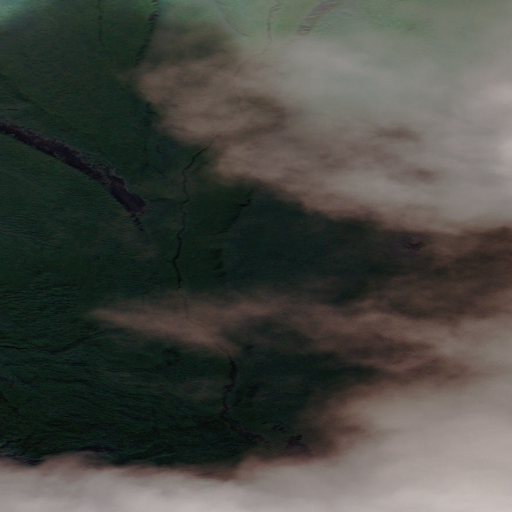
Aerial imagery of island in Alaska named Amatignak Island containing only unknown